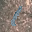
Label: 1